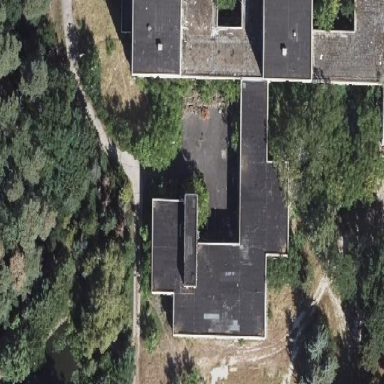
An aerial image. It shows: Building with flat roof.